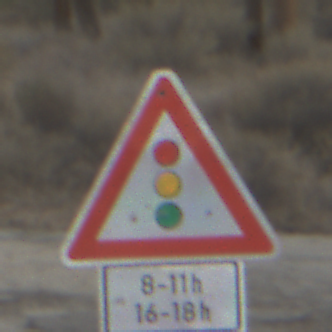
Verkehrszeichen: Lichtzeichenanlage
Zusatzzeichen unten: ZeitangabenOhneBeschraenkungAufWochentage2
Umgebung: Outdoor, RoadRail
Tageszeit: SunriseSunset
Wetter: PartlyCloudy
Licht: Natural
Jahreszeit: NotSpecified
Kontrast: LowContrast